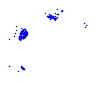
Particle: proton